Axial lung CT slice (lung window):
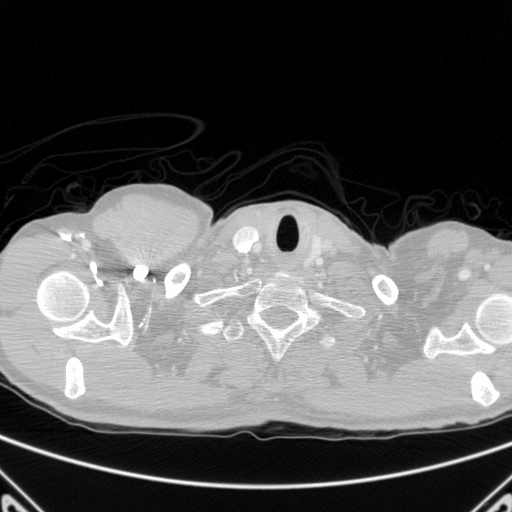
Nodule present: no